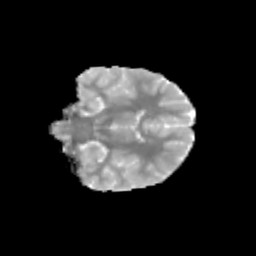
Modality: MD
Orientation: coronal
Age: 11
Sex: female
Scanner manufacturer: siemens
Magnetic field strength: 3 T
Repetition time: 3.8 s
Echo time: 0.07 s